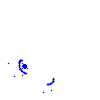
Particle: electron